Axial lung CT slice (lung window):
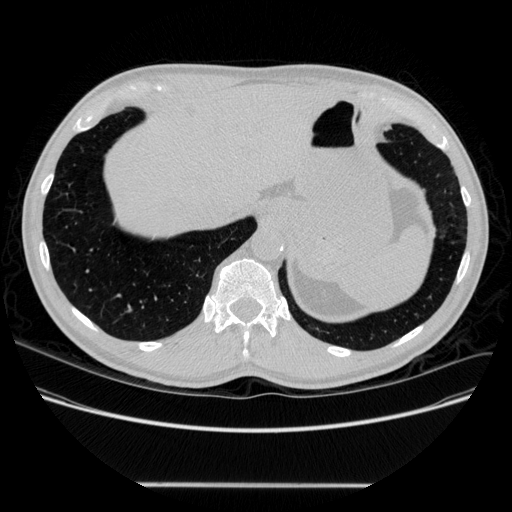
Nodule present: no